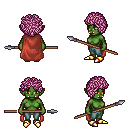
a pixel art fantasy rpg character, female body template, orc, green skin, maroon cape, teal pants, pink curly afro hairstyle, gold boots, spear, four views (front, back, left, right), 2x2 character sprite sheet, small pixel art, hard edges, no anti-aliasing